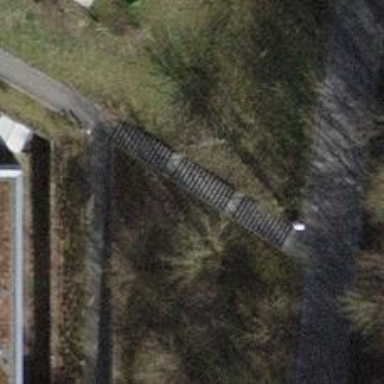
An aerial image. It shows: Asphalt steps along the road.